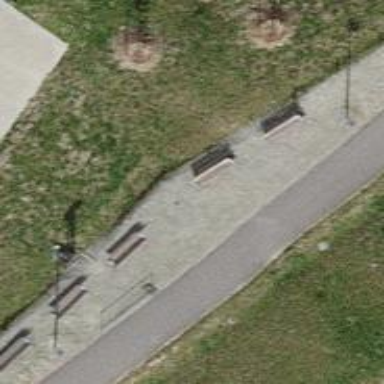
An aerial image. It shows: Bench for seating.